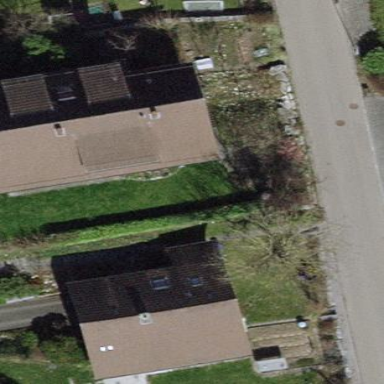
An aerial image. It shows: Building with tiled roof.